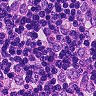
Metastatic tissue present: yes